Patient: sex M, age 78
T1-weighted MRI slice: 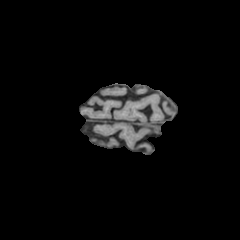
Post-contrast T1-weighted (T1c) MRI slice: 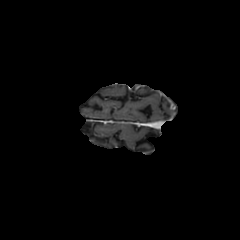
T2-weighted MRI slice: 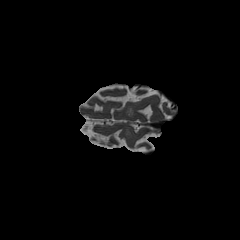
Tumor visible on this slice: no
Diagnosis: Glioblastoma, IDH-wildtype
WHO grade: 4